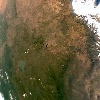
Label: land